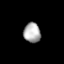
Tissue: lung
Cell type: Endothelial cells
Senescence score: 0.5562
Nuclear area (px): 331
Mean DAPI intensity: 172.474